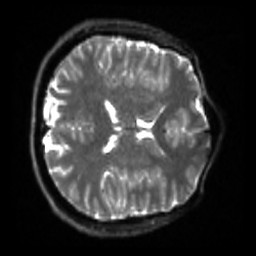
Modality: sbref
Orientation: axial
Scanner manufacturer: siemens
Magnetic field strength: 3 T
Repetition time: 4 s
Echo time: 0.0594 s